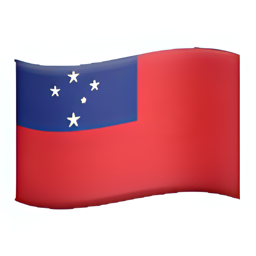
Name: flag for samoa
Emoji: 🇼🇸
Group: Flags
Sub-group: country-flag